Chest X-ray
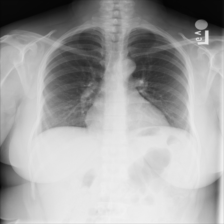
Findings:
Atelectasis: negative
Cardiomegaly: positive
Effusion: positive
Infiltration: negative
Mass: negative
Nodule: negative
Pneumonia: negative
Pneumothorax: negative
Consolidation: negative
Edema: negative
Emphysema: negative
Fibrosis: negative
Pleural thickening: negative
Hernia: negative